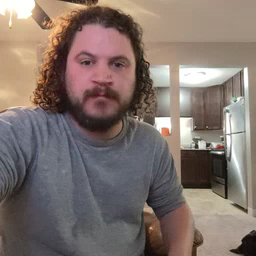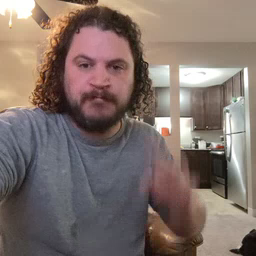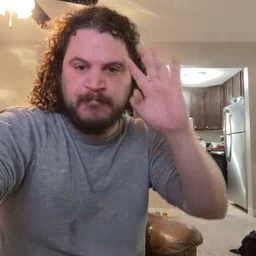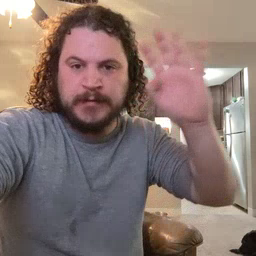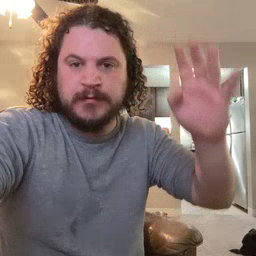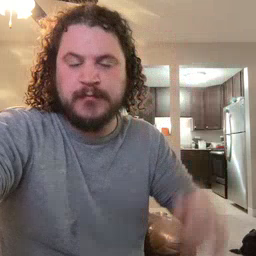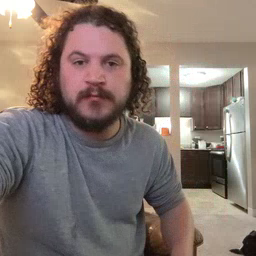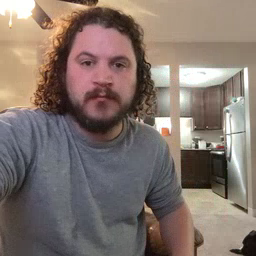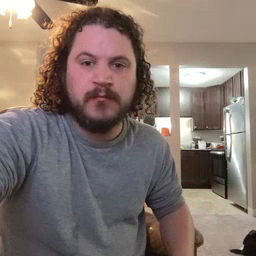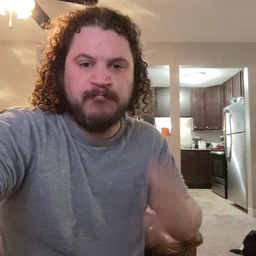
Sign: pretend